Question: I saw that its a very common thing to use the Visual Studio Macro called '$(Configuration)' for build file paths.
For example if you create a new Visual C++ Project in Visual Studio 2013 your default Property Sheet will look something like this:

The '$(Configuration)' Macro is the Name of the current Project Configuration. If you do not rename your configurations or create new ones, you will be able to add '$(Configuration)' everywhere where you need to set either 'Debug' or 'Release'. This way, you can set a configuration property for instead of going to every Release or Debug configuration and setting it separately.
But what if you decide to rename your configurations? And you want them to be built into the same 'Release' or 'Debug' directory instead of having a new folder for every configuration? Is there still a way to get a Macro or define one that says 'Debug' or 'Release' even if the configuration is named otherwise?
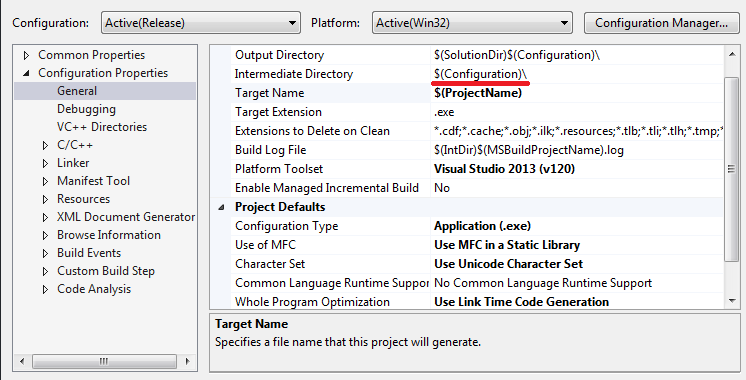
Answer: Property sheets allow you to make 'User Defined Macros', which translate into configuration variables you can use in your project files. You would:
1. Create a two property sheets.
2. In each, create a User Defined Macro (named say ConfigurationType - do not use $ or () when creating it), in one property sheet, you'd set its value to Debug in one, and to Release in the other.
3. Attach the appropriate property sheet to each configuration in the Property Manager (View->Property Manager in the VS menu).
4. Use the $(ConfigurationType) (or whatever you name the macro), in your project properties, however you see fit - eg. instead of the ($Configuration) macro in your case.
Property sheets are a much easier way to manage settings if you have a large number of configurations that share common properties. I use the described method frequently, for example with linking third party libraries, which commonly have only 'Debug' and 'Release' builds, while my project has numerous configurations.
### Note:
Be careful when using this for your intermediate directory output however - if you have two configurations using the same one, then you may run into problems.